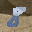
Label: 8